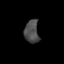
Tissue: prostate
Cell type: T cells
Senescence score: 0.3539
Nuclear area (px): 322
Mean DAPI intensity: 76.702